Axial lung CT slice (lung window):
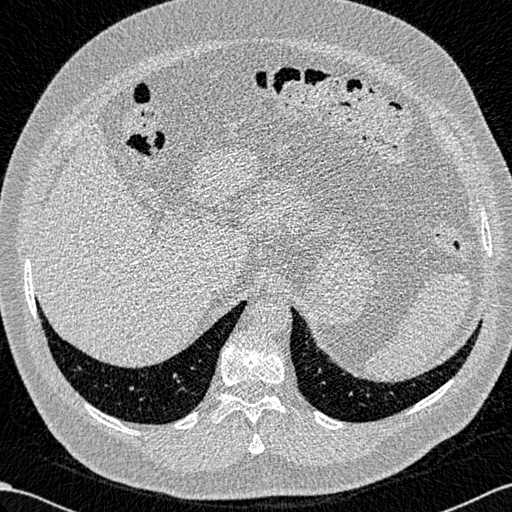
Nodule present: no